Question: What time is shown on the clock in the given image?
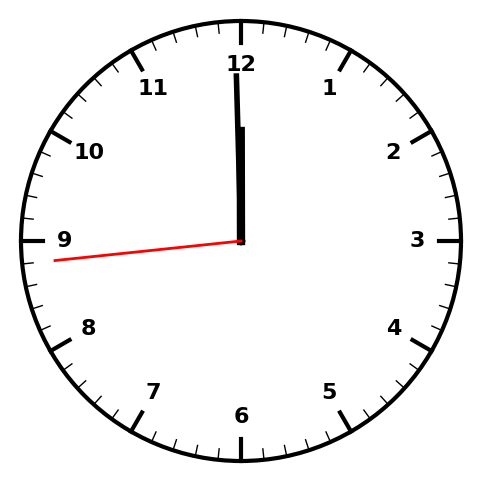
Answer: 11:59:44